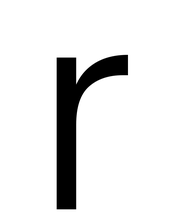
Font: Poppins-Light